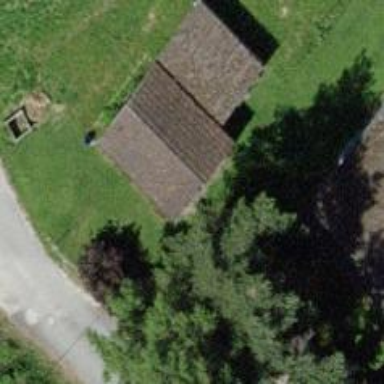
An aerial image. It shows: Shed.